【题型】证明题　【知识点】解析几何　【难度】medium
(2023·上海闵行·二模) 已知椭圆$C$: $\frac{x^2}{a^2} + \frac{y^2}{b^2} = 1\ (a > b > 0)$过点$P\left(1,\frac{\sqrt{2}}{2}\right)$，记椭圆的左顶点为$M$，右焦点为$F$。

(1) 若椭圆$C$的离心率$e \in \left(0,\frac{1}{2}\right]$，求$b$的范围；

(2) 已知$a = \sqrt{2}b$，过点$F$作直线与椭圆分别交于$E$，$G$两点（异于左右顶点），连接$ME$，$MG$，试判定$EM$与$EG$是否可能垂直，请说明理由；

(3) 已知$a = \sqrt{2}b$，设直线$l$的方程为$y = k(x - 2)$，它与$C$相交于$A$，$B$。若直线$AF$与$C$的另一个交点为$D$。证明：$|BF| = |DF|$。
【解答】
\textbf{【答案】}
(1) $\left[\frac{\sqrt{5}}{2},\frac{\sqrt{6}}{2}\right)$；

(2) 垂直，理由见解析；

(3) 证明见解析。

\textbf{【知识点】} 根据韦达定理求参数、根据直线与椭圆的位置关系求参数或范围、求直线与椭圆的交点坐标、由椭圆的离心率求参数的取值范围

\textbf{【分析】}
(1) 先根据$P\left(1,\frac{\sqrt{2}}{2}\right)$在椭圆上，得到$b,a$的关系，再结合离心率的范围可以求得$b$的范围；

(2) 假设$EM \perp EG$，向量数量积为0，可以求得$E$点坐标，可以确定$EM$与$EG$垂直；

(3) 设点后联立直线和椭圆方程，再消参数得出横坐标关系，即可得出结论。

\textbf{【详解】}
(1) $\because P\left(1,\frac{\sqrt{2}}{2}\right)$在椭圆上，$\frac{1}{a^2} + \frac{1^2}{2b^2} = 1\ (a > b > 0)$，可得$b^2 = \frac{b^2}{a^2} + \frac{1}{2} = \frac{a^2 - c^2}{a^2} + \frac{1}{2} = \frac{3}{2} - e^2$，

$\because e \in \left(0,\frac{1}{2}\right]$，$\therefore b^2 = \frac{3}{2} - e^2 \in \left[\frac{5}{4},\frac{3}{2}\right)$，$\therefore b \in \left[\frac{\sqrt{5}}{2},\frac{\sqrt{6}}{2}\right)$；

---

(2) $\because a = \sqrt{2}b$且椭圆过$P\left(1,\frac{\sqrt{2}}{2}\right)$，$\therefore a = \sqrt{2}$，$b = 1$，因此椭圆方程为$\frac{x^2}{2} + y^2 = 1$，

由题意得$M(-\sqrt{2},0)$，$F(1,0)$，假设$EM \perp EG$，设$E(x,y)$，

则$\overrightarrow{ME} = (x + \sqrt{2},y)$，$\overrightarrow{FE} = (x - 1,y)$，由$\overrightarrow{ME} \perp \overrightarrow{FE}$，得$\overrightarrow{ME} \cdot \overrightarrow{FE} = 0$，

即$(x + \sqrt{2})(x - 1) + y^2 = 0$ ①

又点$E$在椭圆上，$\therefore \frac{x^2}{2} + y^2 = 1$，②

①②联立消去$y^2$，得$\frac{x^2}{2} + (\sqrt{2} - 1)x + 1 - \sqrt{2} = 0$，

则$x_1 = -\sqrt{2}$（为左顶点不符合题意舍），$x_2 = 2 - \sqrt{2} \in (-\sqrt{2},\sqrt{2})$，

所以$EM$与$EG$垂直。

---

(3) 设$A(x_1,y_1)$，$B(x_2,y_2)$，$D(x_3,y_3)$，

由（2）知椭圆方程为$\frac{x^2}{2} + y^2 = 1$，与直线$l$的方程$y = k(x - 2)$联立消去$y$，

并整理得$(1 + 2k^2)x^2 - 8k^2x + 8k^2 - 2 = 0$，

可得$x_1 + x_2 = \frac{8k^2}{1 + 2k^2}$，

又点$A$在直线$y = k(x - 2)$上，$\therefore y_1 = k(x_1 - 2)$，$\therefore k = \frac{y_1}{x_1 - 2}$，

$\therefore x_1 + x_2 = \frac{8k^2}{1 + 2k^2} = \frac{8\left(\frac{y_1}{x_1 - 2}\right)^2}{1 + 2\left(\frac{y_1}{x_1 - 2}\right)} = \frac{4y_1^2}{3 - 2x_1}$，

又直线$AD$的方程为$y = \frac{y_1}{x_1 - 1}(x - 1)$与椭圆方程为$\frac{x^2}{2} + y^2 = 1$，联立消去$y$，

$x_1^2 + 2y_1^2 = 2$，整理得$(3 - 2x_1)x^2 - 4y_1^2x + 2y_1^2 - 2(x_1 - 1)^2 = 0$，

所以$x_1 + x_3 = \frac{4y_1^2}{3 - 2x_1}$，于是可得$x_1 + x_2 = x_1 + x_3$，即$x_2 = x_3$，

从而$B$，$D$两点关于$x$轴对称，因此$|BF| = |DF|$。

\textbf{【点睛】} 方法点睛：利用韦达定理解决直线与圆锥曲线相交问题的基本步骤如下：

(1) 设直线方程，设交点坐标为$(x_1,y_1)$，$(x_2,y_2)$；

(2) 联立直线与圆锥曲线的方程，得到关于$x$（或$y$）的一元二次方程，必要时计算$\Delta$；

(3) 列出韦达定理；

(4) 将所求问题或题中的关系转化为$x_1 + x_2$、$x_1x_2$（或$y_1 + y_2$、$y_1y_2$）的形式；

(5) 代入韦达定理求解。
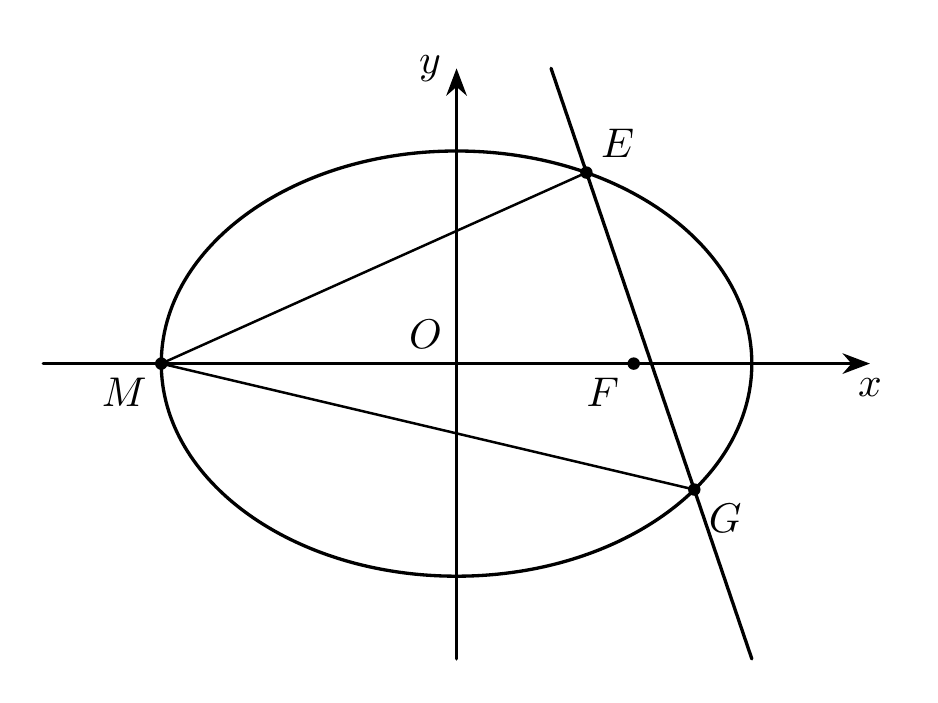
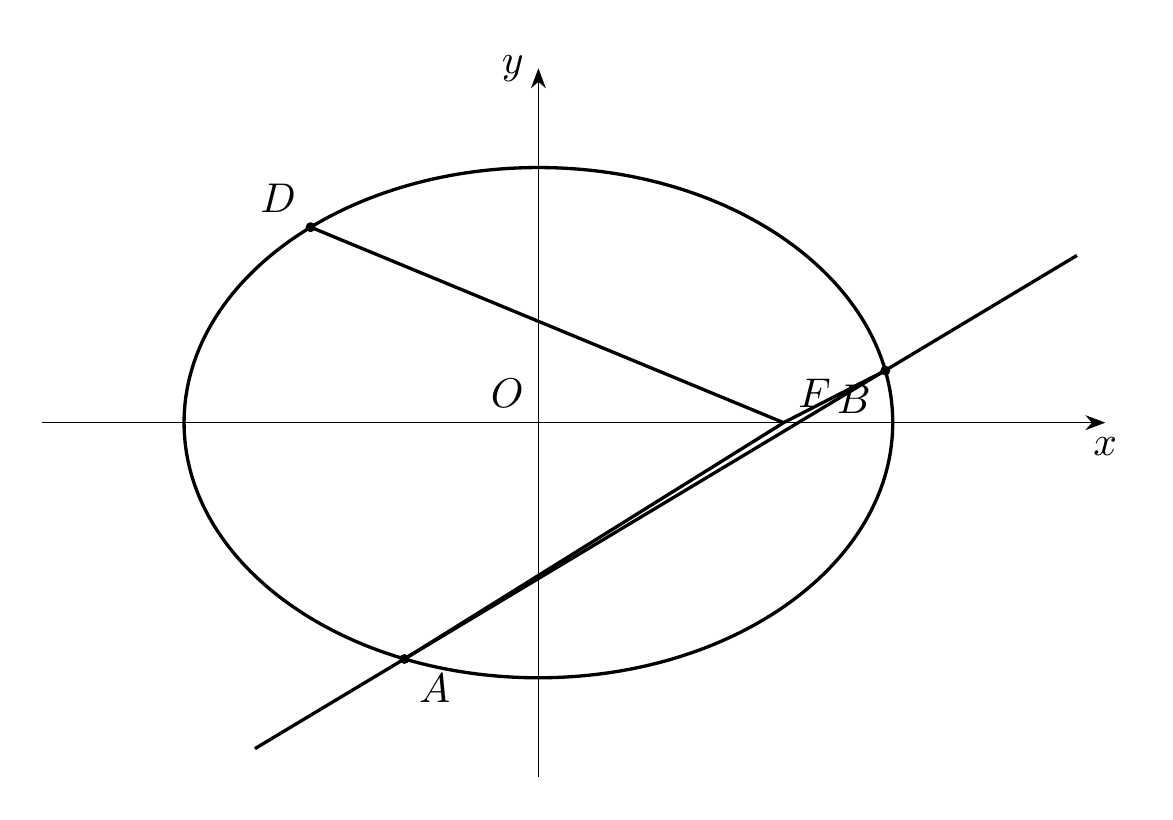